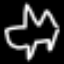
Label: airplane